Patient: sex M, age 29
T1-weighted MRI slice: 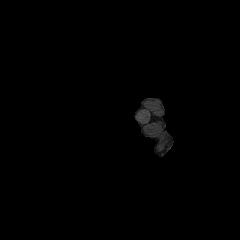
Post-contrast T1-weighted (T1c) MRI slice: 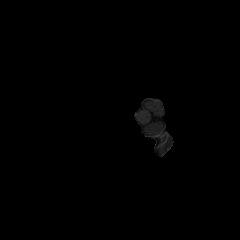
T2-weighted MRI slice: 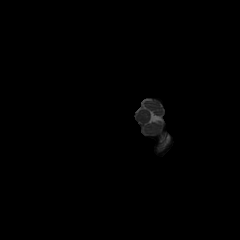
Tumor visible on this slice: no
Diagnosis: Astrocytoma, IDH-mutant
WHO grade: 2